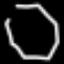
Label: octagon